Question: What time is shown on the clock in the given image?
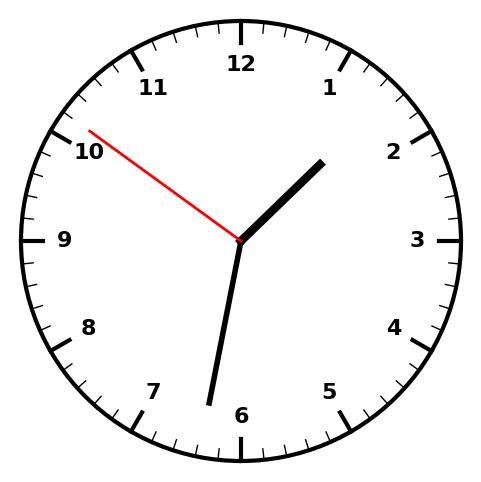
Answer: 01:31:51